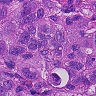
Metastatic tissue present: yes